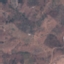
Label: HerbaceousVegetation